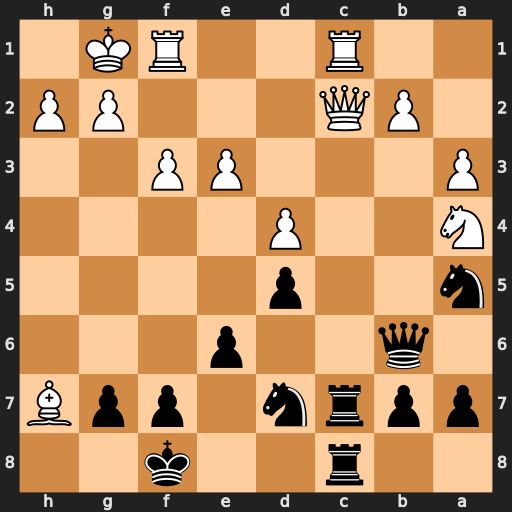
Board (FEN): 2r2k2/pprn1ppB/1q2p3/n2p4/N2P4/P3PP2/1PQ3PP/2R2RK1
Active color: b
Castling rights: -
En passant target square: -
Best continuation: Rxc2 Nxb6 Rxc1